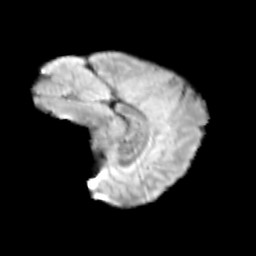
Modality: T2w
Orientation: sagittal
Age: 12
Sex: male
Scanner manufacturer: siemens
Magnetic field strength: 3 T
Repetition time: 3.8 s
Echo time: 0.07 s